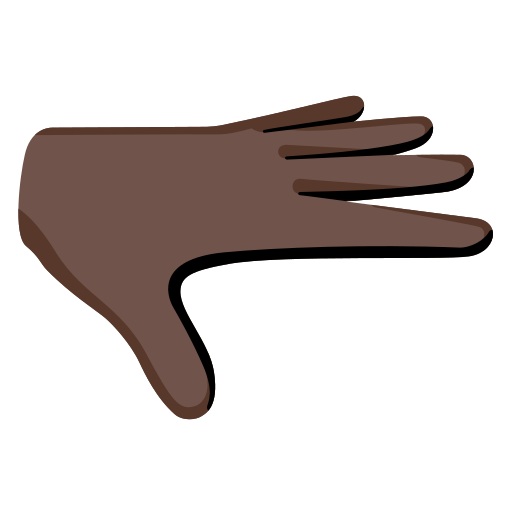
Emoji: 🫳🏿